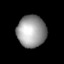
Tissue: lung
Cell type: Fibroblasts
Senescence score: 0.5758
Nuclear area (px): 907
Mean DAPI intensity: 153.086